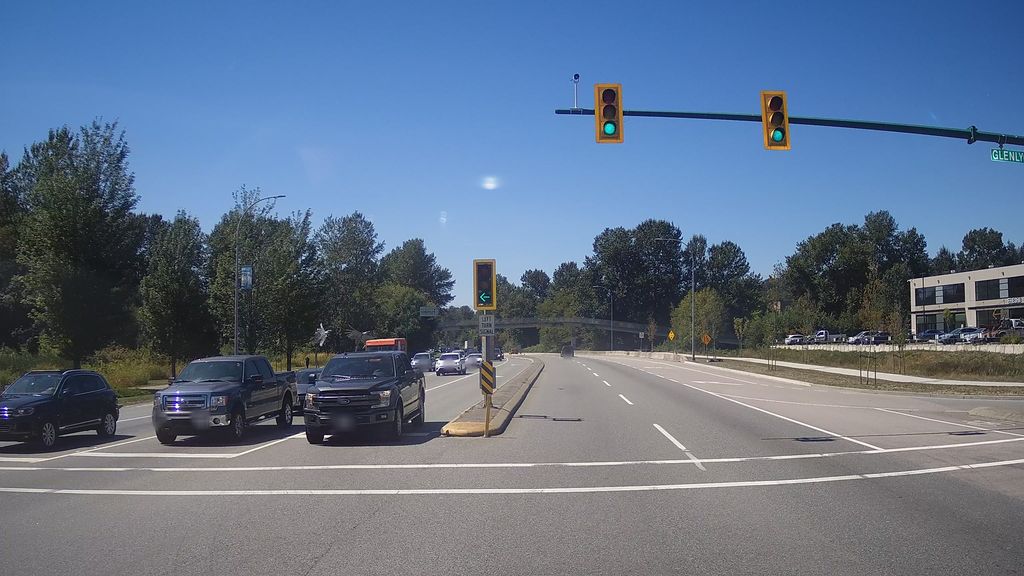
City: vancouver